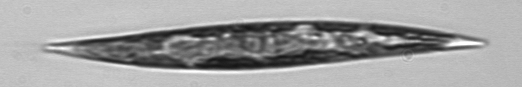
Label: Pleurosigma